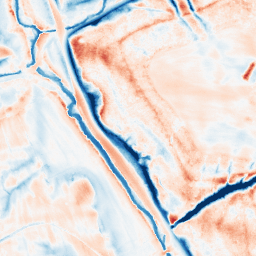
Category: edge_preserving
Decomposition family: guided
Decomposition parameters: radius: 8
eps: 0.01
Upsampling method: regularized
Upsampling parameters: scale: 2
lambda_reg: 0.01
Upsampling scale: 2